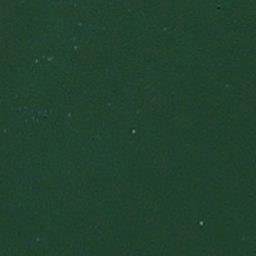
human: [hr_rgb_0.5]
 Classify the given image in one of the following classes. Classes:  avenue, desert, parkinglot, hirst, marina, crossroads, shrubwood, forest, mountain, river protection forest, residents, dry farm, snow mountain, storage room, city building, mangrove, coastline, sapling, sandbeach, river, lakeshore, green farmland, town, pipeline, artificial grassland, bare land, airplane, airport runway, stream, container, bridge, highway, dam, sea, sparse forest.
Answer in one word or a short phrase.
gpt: sea